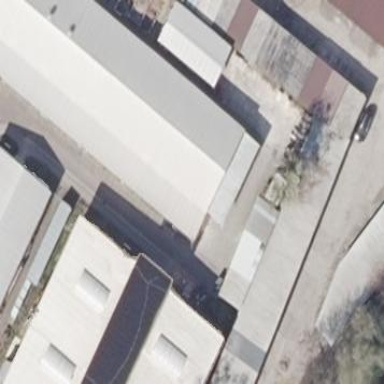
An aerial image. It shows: Group of garages.